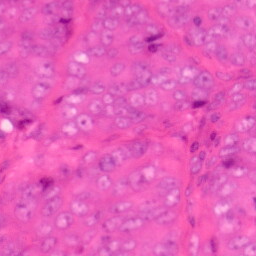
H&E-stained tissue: Colon